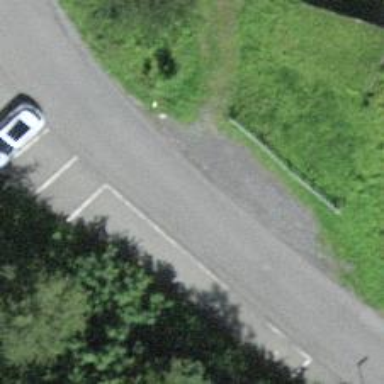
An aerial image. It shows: Passing place on the road.